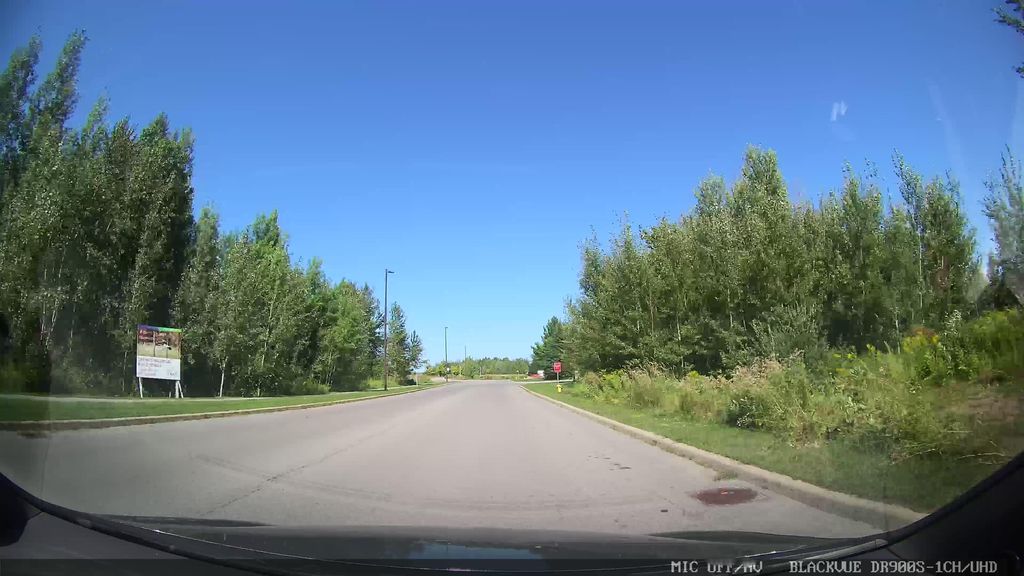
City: ottawa-gatineau